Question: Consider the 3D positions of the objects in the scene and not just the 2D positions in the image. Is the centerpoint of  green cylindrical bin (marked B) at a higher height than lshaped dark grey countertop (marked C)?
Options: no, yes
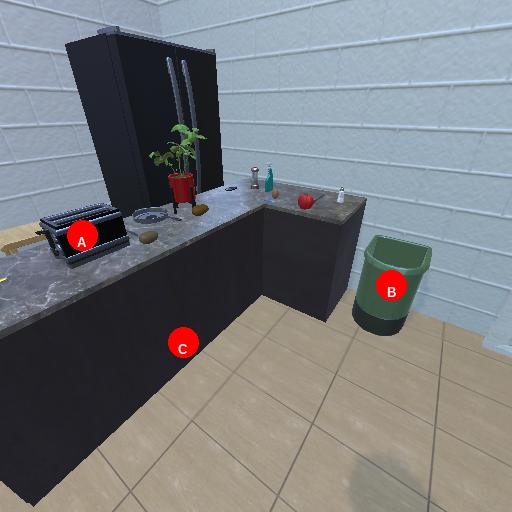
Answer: no